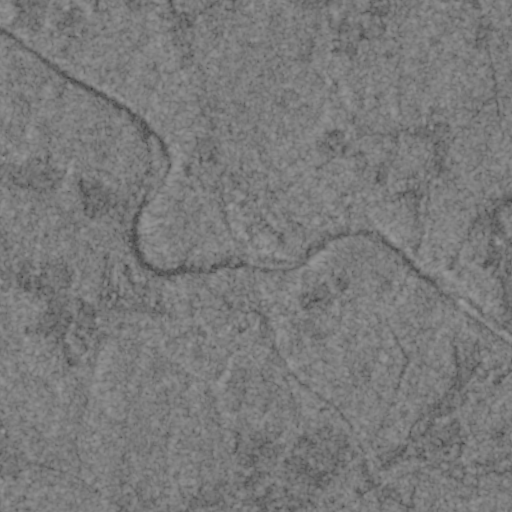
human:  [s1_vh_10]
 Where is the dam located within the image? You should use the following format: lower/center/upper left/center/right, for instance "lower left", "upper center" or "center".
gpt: The dam is located in the center of the image.
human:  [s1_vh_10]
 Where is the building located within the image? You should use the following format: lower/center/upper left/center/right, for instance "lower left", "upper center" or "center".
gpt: There is no building in the image.

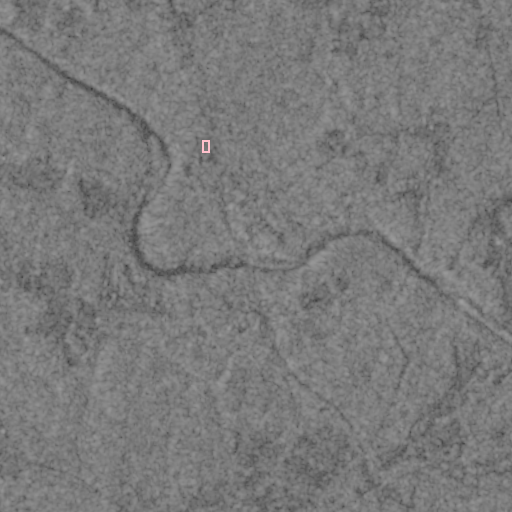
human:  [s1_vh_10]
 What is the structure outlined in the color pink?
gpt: The structure outlined in pink is a building.
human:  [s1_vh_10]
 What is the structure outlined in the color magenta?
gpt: There is no magenta outline.